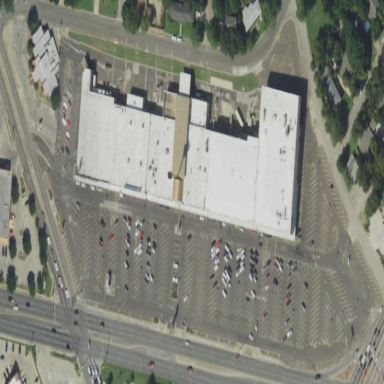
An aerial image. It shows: Retail area.